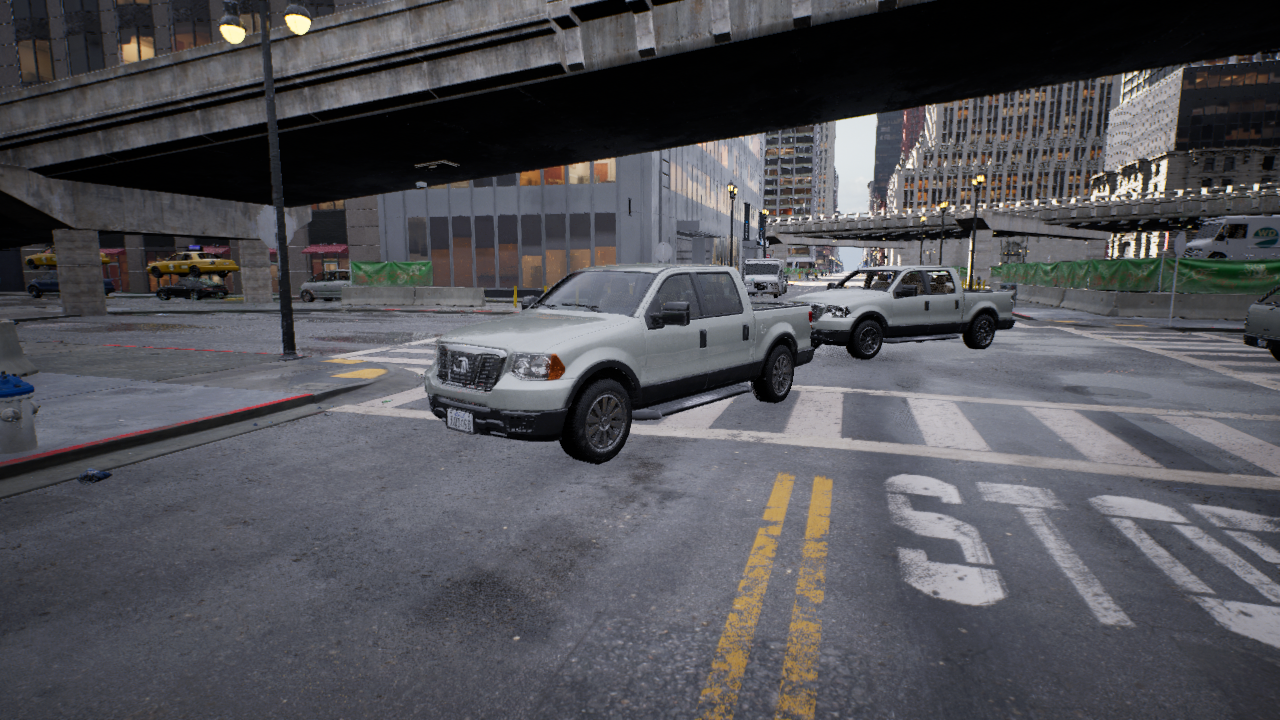
Venue: intersection
Lighting: clear day
Vehicle rig: pickup